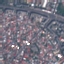
Label: Residential